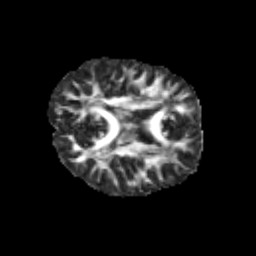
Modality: FA
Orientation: axial
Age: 9
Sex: male
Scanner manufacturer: siemens
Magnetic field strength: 3 T
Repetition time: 3.8 s
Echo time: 0.07 s